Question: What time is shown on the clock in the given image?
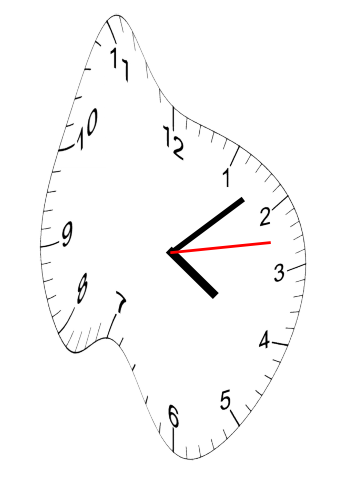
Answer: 04:08:13